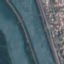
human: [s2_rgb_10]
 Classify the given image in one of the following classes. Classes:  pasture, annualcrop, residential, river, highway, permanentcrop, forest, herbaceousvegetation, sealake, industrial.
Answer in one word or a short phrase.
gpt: River